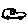
Label: car